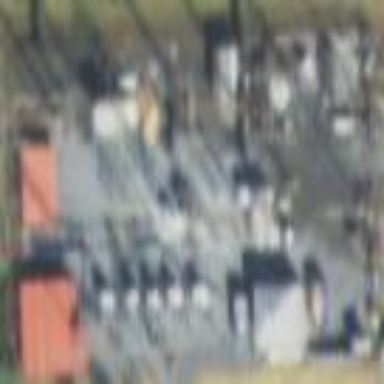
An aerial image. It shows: Traction substation.